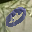
Label: 0